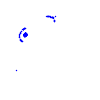
Particle: electron